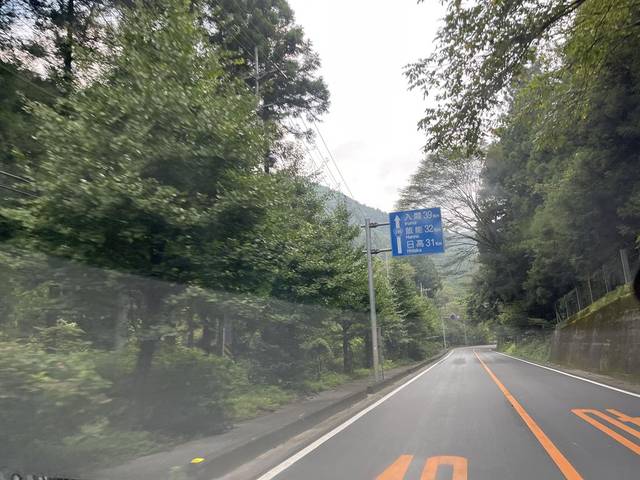
Region: Japan
Coordinates: 35.977, 139.123